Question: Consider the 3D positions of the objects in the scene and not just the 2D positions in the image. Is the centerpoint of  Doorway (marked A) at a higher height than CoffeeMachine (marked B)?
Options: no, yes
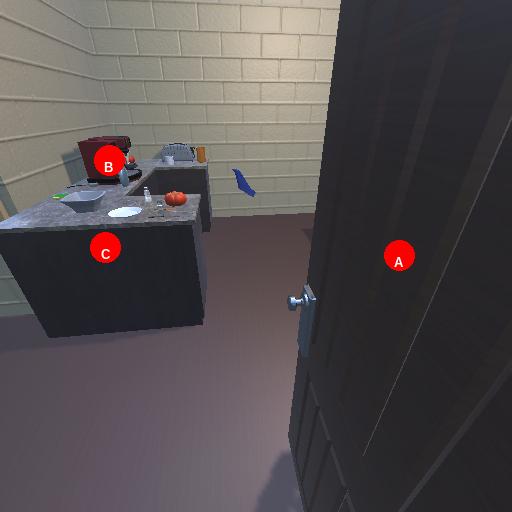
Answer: no